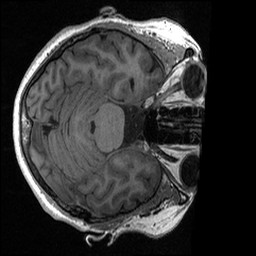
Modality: T1w
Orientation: axial
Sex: female
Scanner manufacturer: ge
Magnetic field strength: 3 T
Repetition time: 0.0064 s
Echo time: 0.00281 s